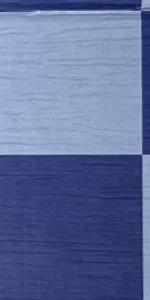
Label: Empty